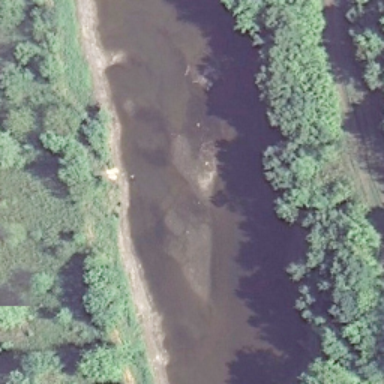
It is a river with dense forest on both banks of the river .